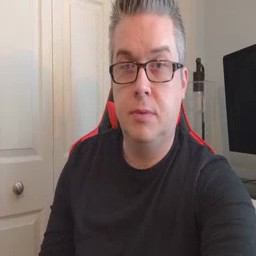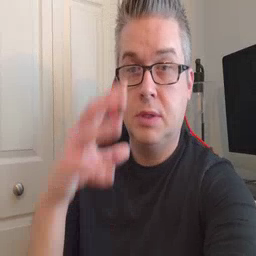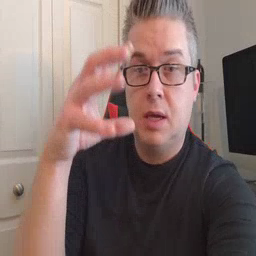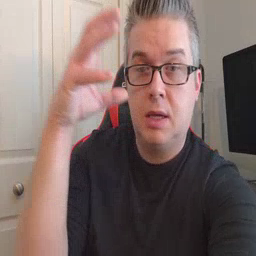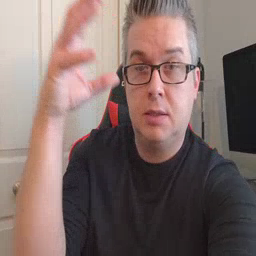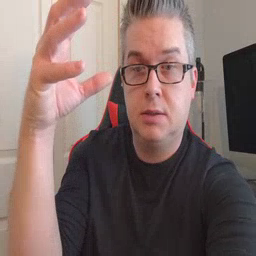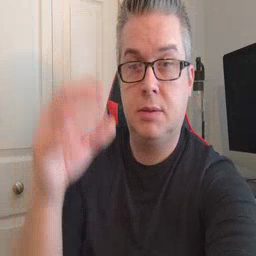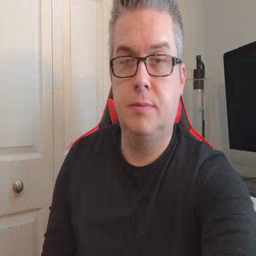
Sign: cloud